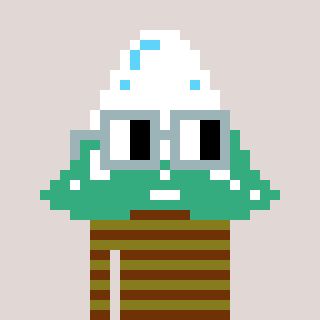
a pixel art character with square dark gray glasses, a snowy mountain-shaped head and a gunk-colored body on a warm background